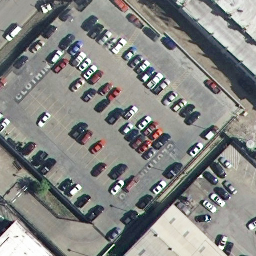
Label: parking lot